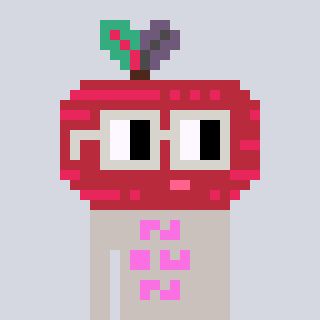
a pixel art character with square light gray glasses, a beet-shaped head and a foggrey-colored body on a cool background